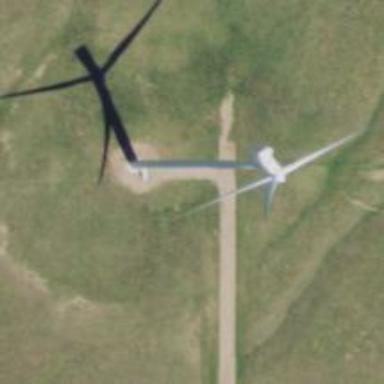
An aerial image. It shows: Wind generator using horizontal axis wind turbines.